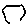
Label: hexagon